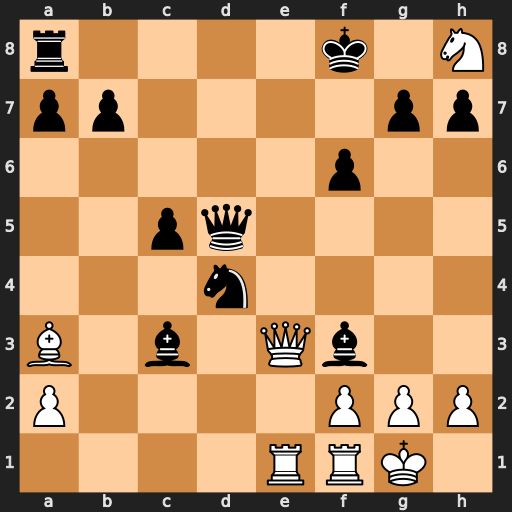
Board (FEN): r4k1N/pp4pp/5p2/2pq4/3n4/B1b1Qb2/P4PPP/4RRK1
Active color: w
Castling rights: -
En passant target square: -
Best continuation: Qe7+ Kg8 Qe8+ Rxe8 Rxe8#